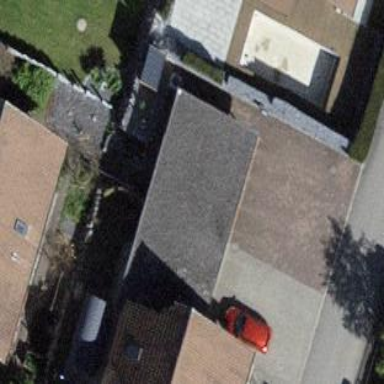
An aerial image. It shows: Garage building.